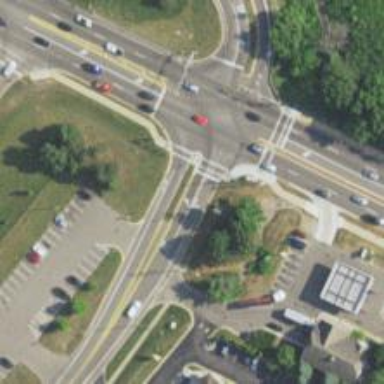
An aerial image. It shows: Marked road crossing.